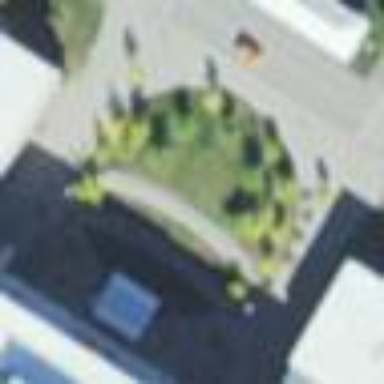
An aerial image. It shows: Outdoor seating area for leisure.